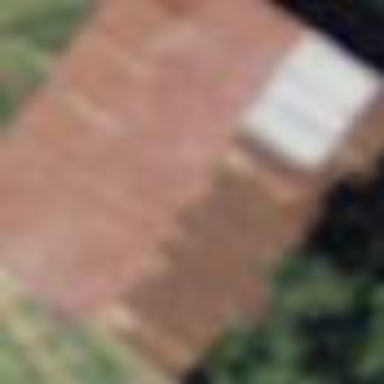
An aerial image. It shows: Barn.